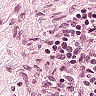
Metastatic tissue present: yes